Question: I have an iOS Unity Game developed. In order to help tester to track the bug, I have added one more module which will take the snapshot and then show a view to the tester to Annotate it. I am using Apple's GLPaint example : <URL> .
When I start annotating, I pause the Unity game and resume when the annotation is over. But there is one problem, when I try to resume the unity game, the app crashes weirdly with some error GL_INVALID_OPERATION
Check the trace log

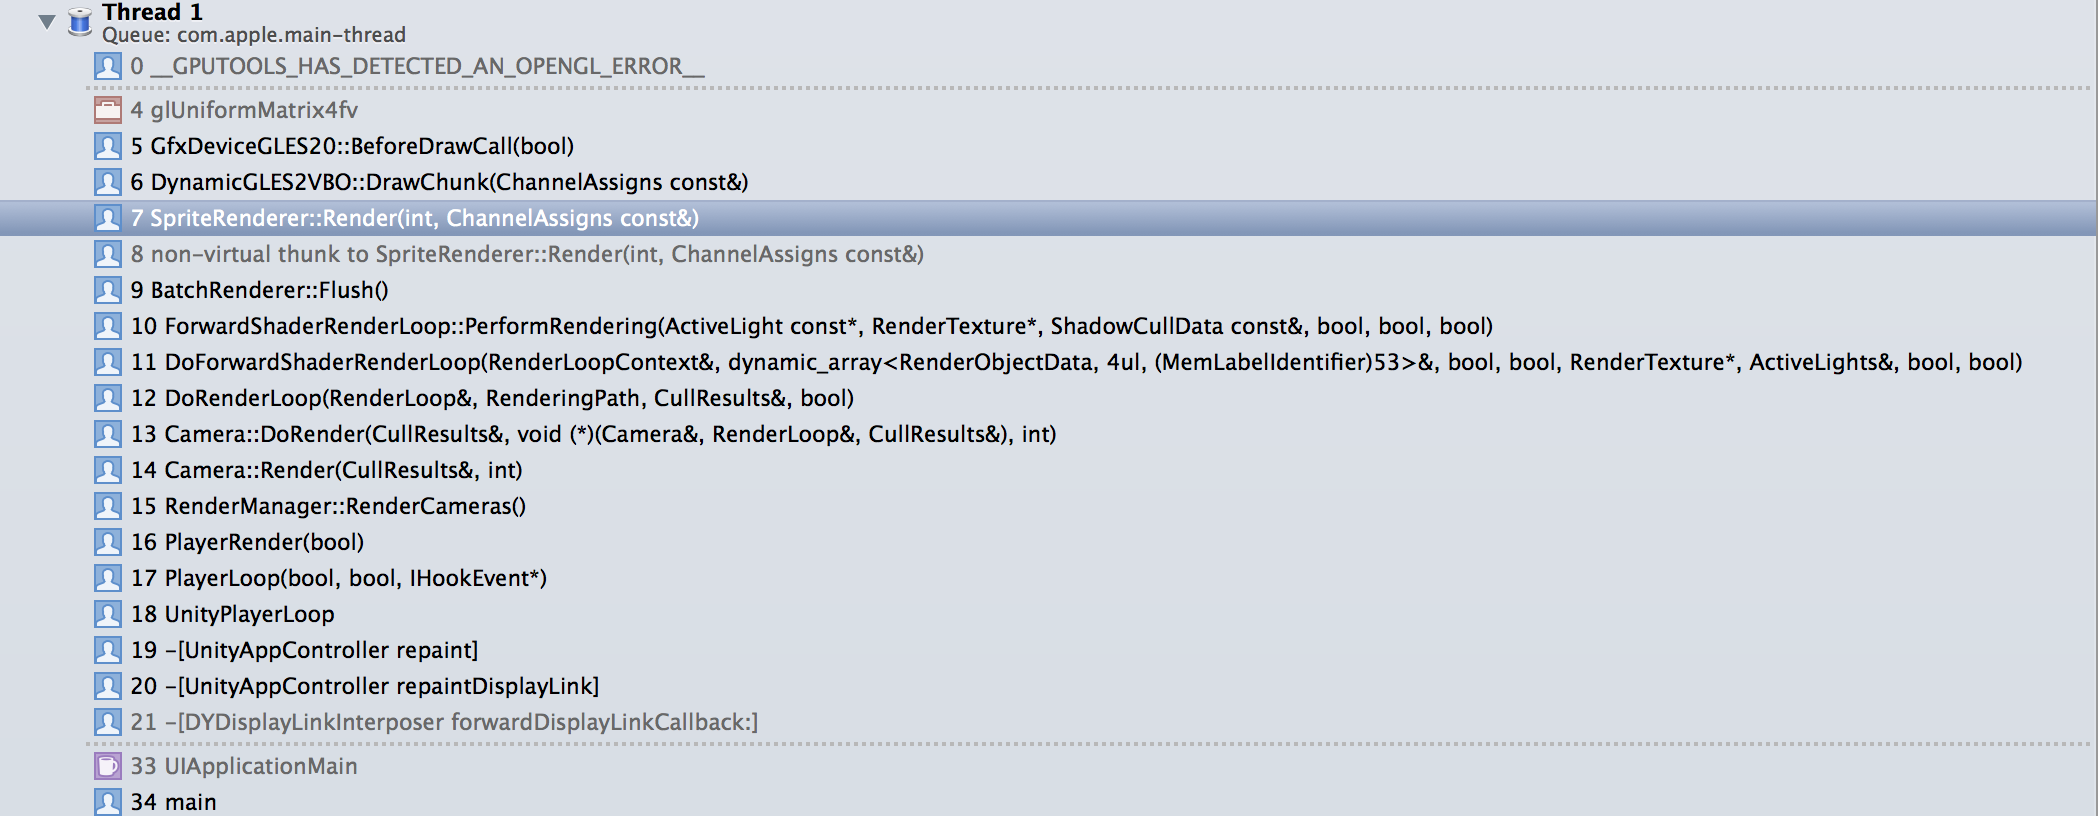
Answer: Never used Unity, but it smells like the current GL context changes when you bring up the annotation view, and isn't restored properly when you return to the game. Give saving/restoring Unity's GL context a shot (see: EAGLContext +currentContext & +setCurrentContext:).